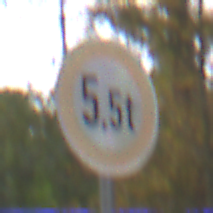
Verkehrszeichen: TatsaechlicheMasse
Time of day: Midday
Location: Outdoor (Nature)
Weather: Overcast
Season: Autumn
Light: Natural